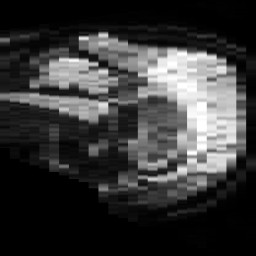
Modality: TRACE
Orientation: sagittal
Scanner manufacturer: philips
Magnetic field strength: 3 T
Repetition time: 4.113 s
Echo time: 0.06054 s